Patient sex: M
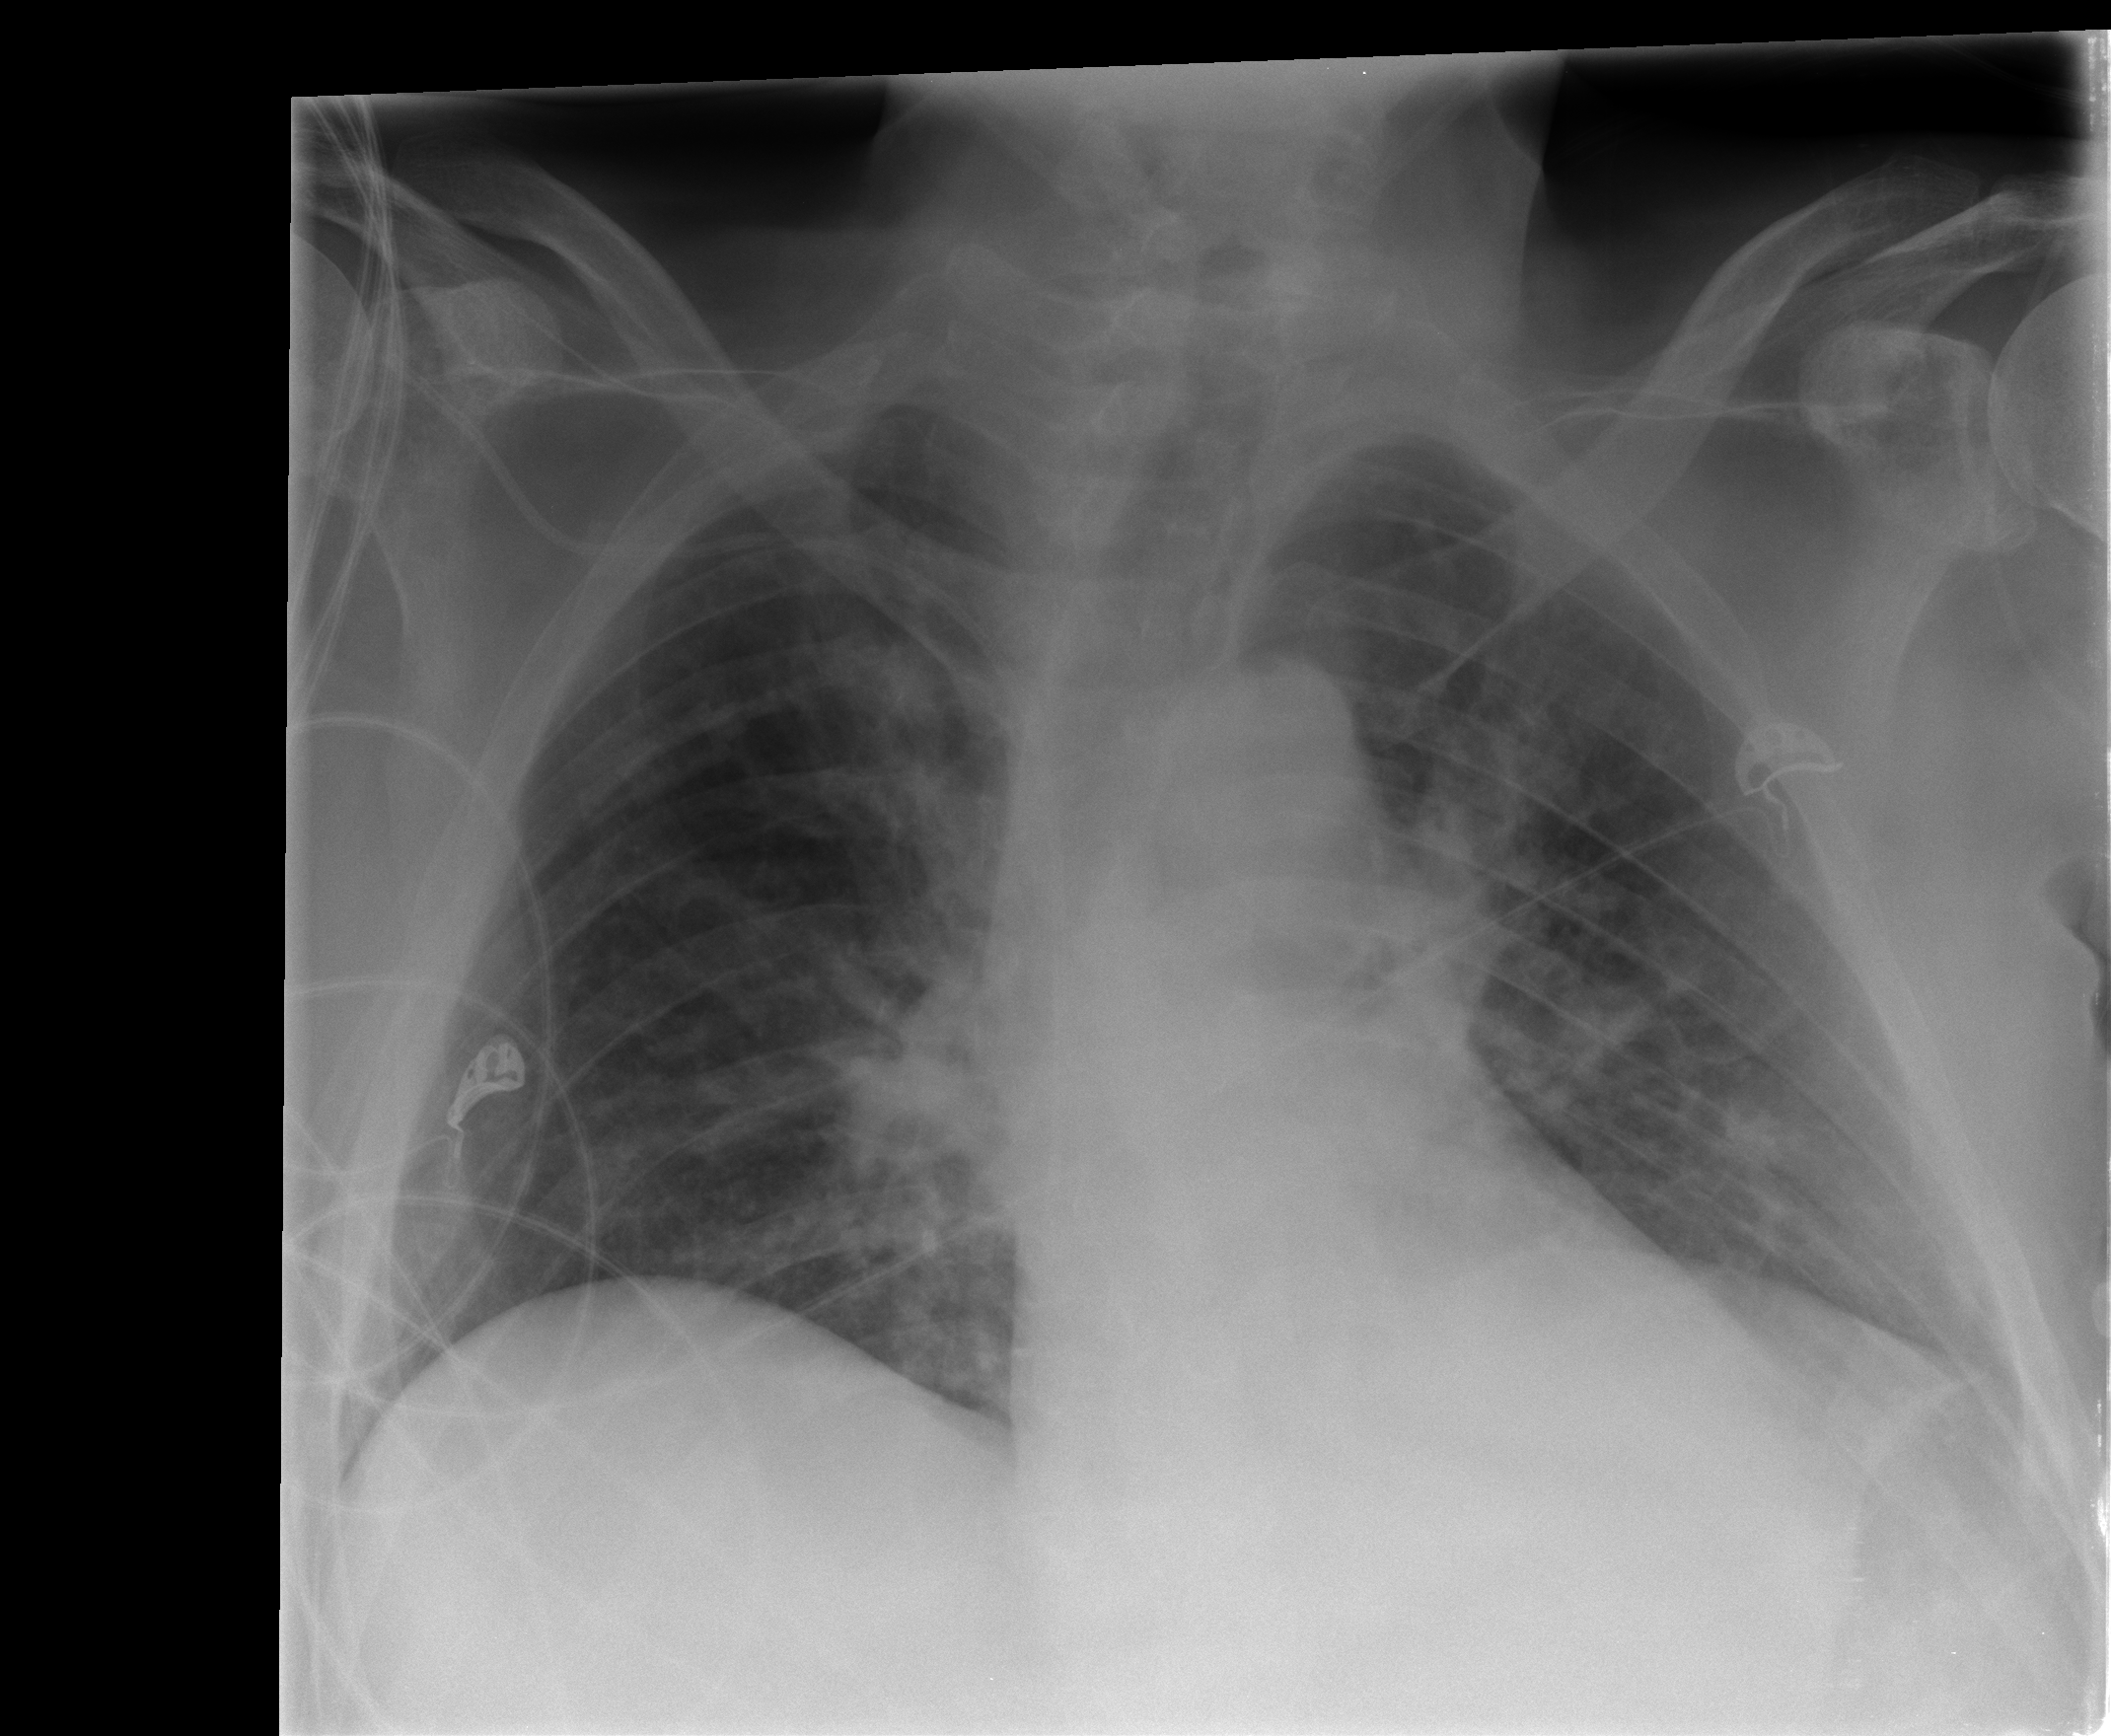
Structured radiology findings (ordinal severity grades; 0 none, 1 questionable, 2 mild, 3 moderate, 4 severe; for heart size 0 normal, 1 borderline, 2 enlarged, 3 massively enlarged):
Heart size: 1
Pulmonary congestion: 2
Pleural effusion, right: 0
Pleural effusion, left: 2
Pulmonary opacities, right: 1
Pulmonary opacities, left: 1
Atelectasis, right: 2
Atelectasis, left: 2